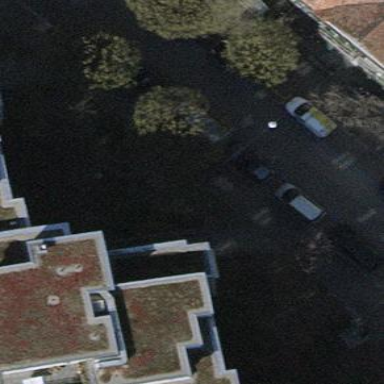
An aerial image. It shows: Parking lane.